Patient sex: M
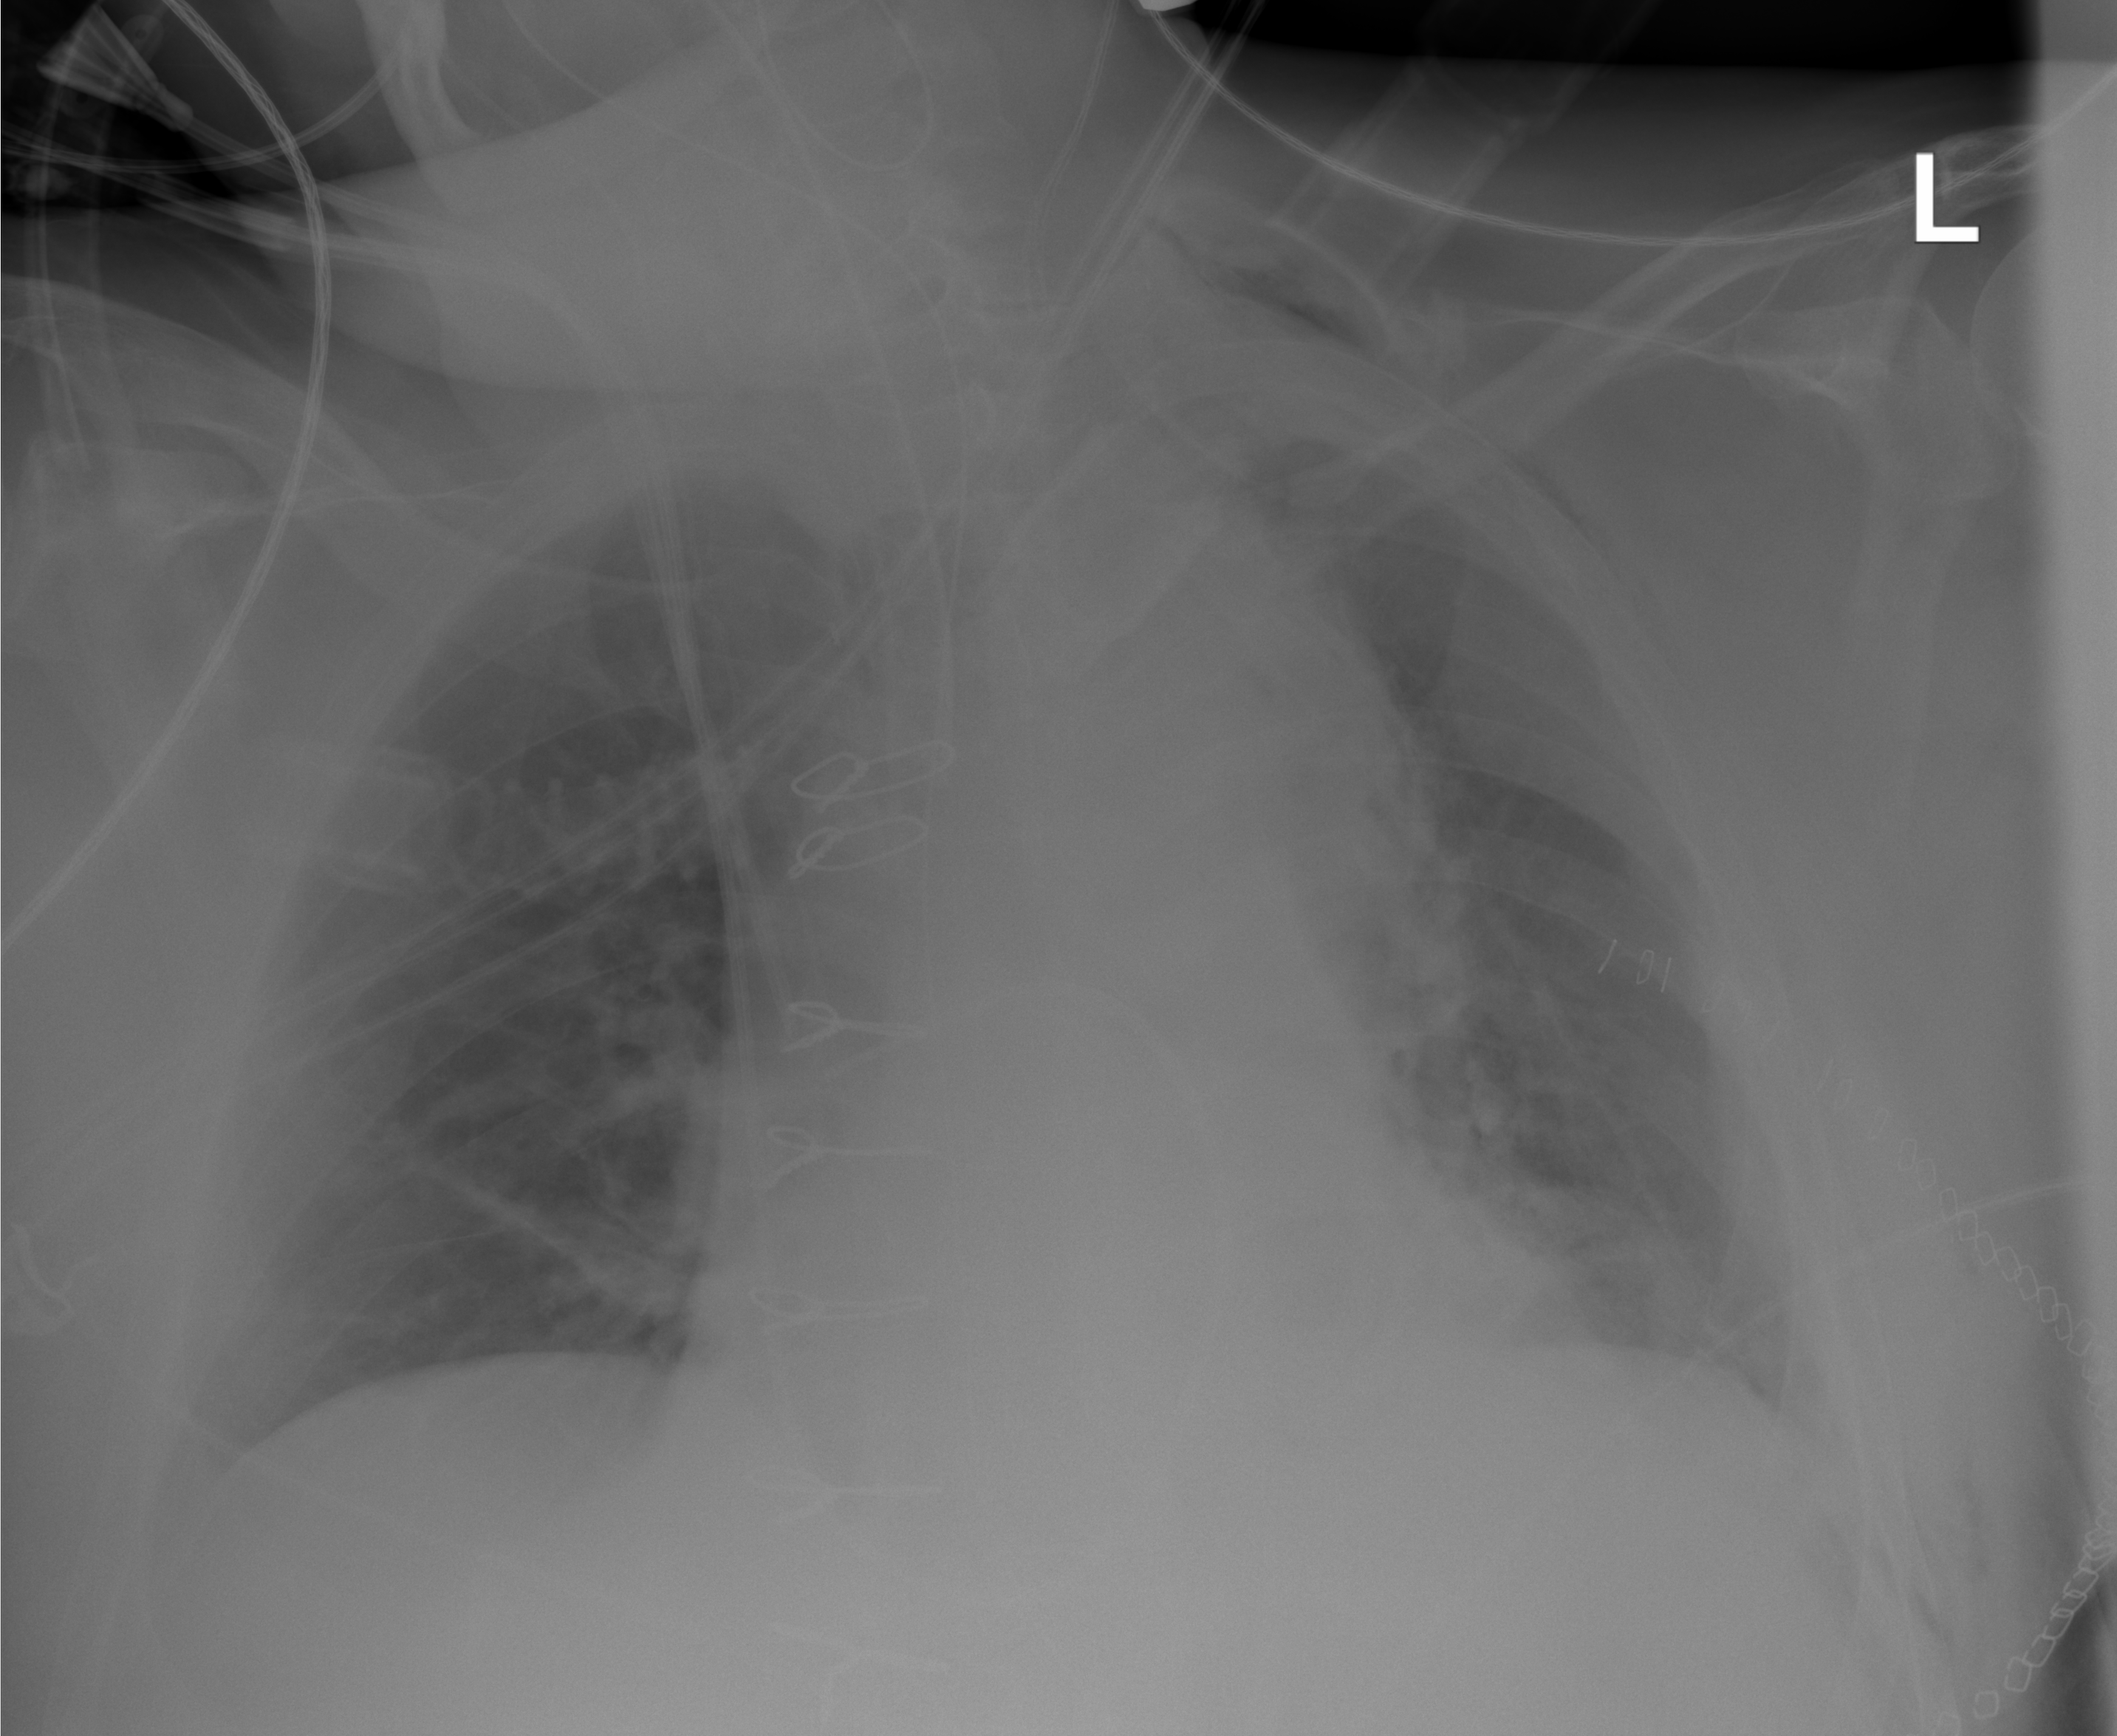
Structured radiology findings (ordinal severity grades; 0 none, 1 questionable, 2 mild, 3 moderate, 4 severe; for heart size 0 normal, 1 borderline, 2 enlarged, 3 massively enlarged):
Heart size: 2
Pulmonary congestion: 2
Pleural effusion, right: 0
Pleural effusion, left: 0
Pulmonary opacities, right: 0
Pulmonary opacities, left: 0
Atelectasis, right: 0
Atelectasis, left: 0